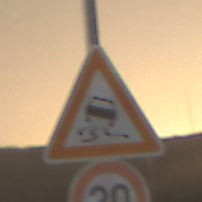
Verkehrszeichen: SchleuderOderRutschgefahr
Zusatzzeichen unten: Geschwindigkeit30
Umgebung: Outdoor, Suburban
Tageszeit: Night
Wetter: Clear
Licht: Artificial
Jahreszeit: NotSpecified
Kontrast: MediumContrast